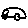
Label: car